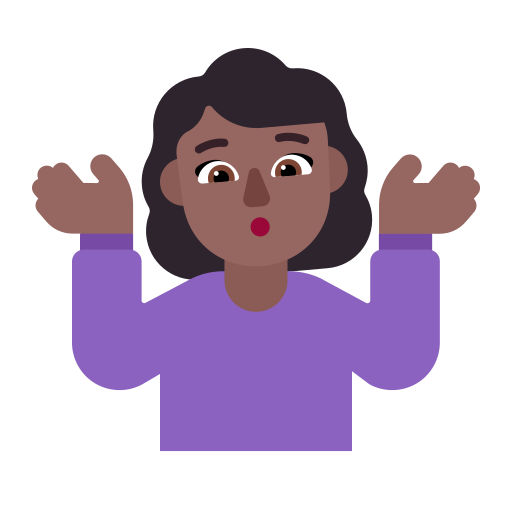
woman shrugging flat  dark